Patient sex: M
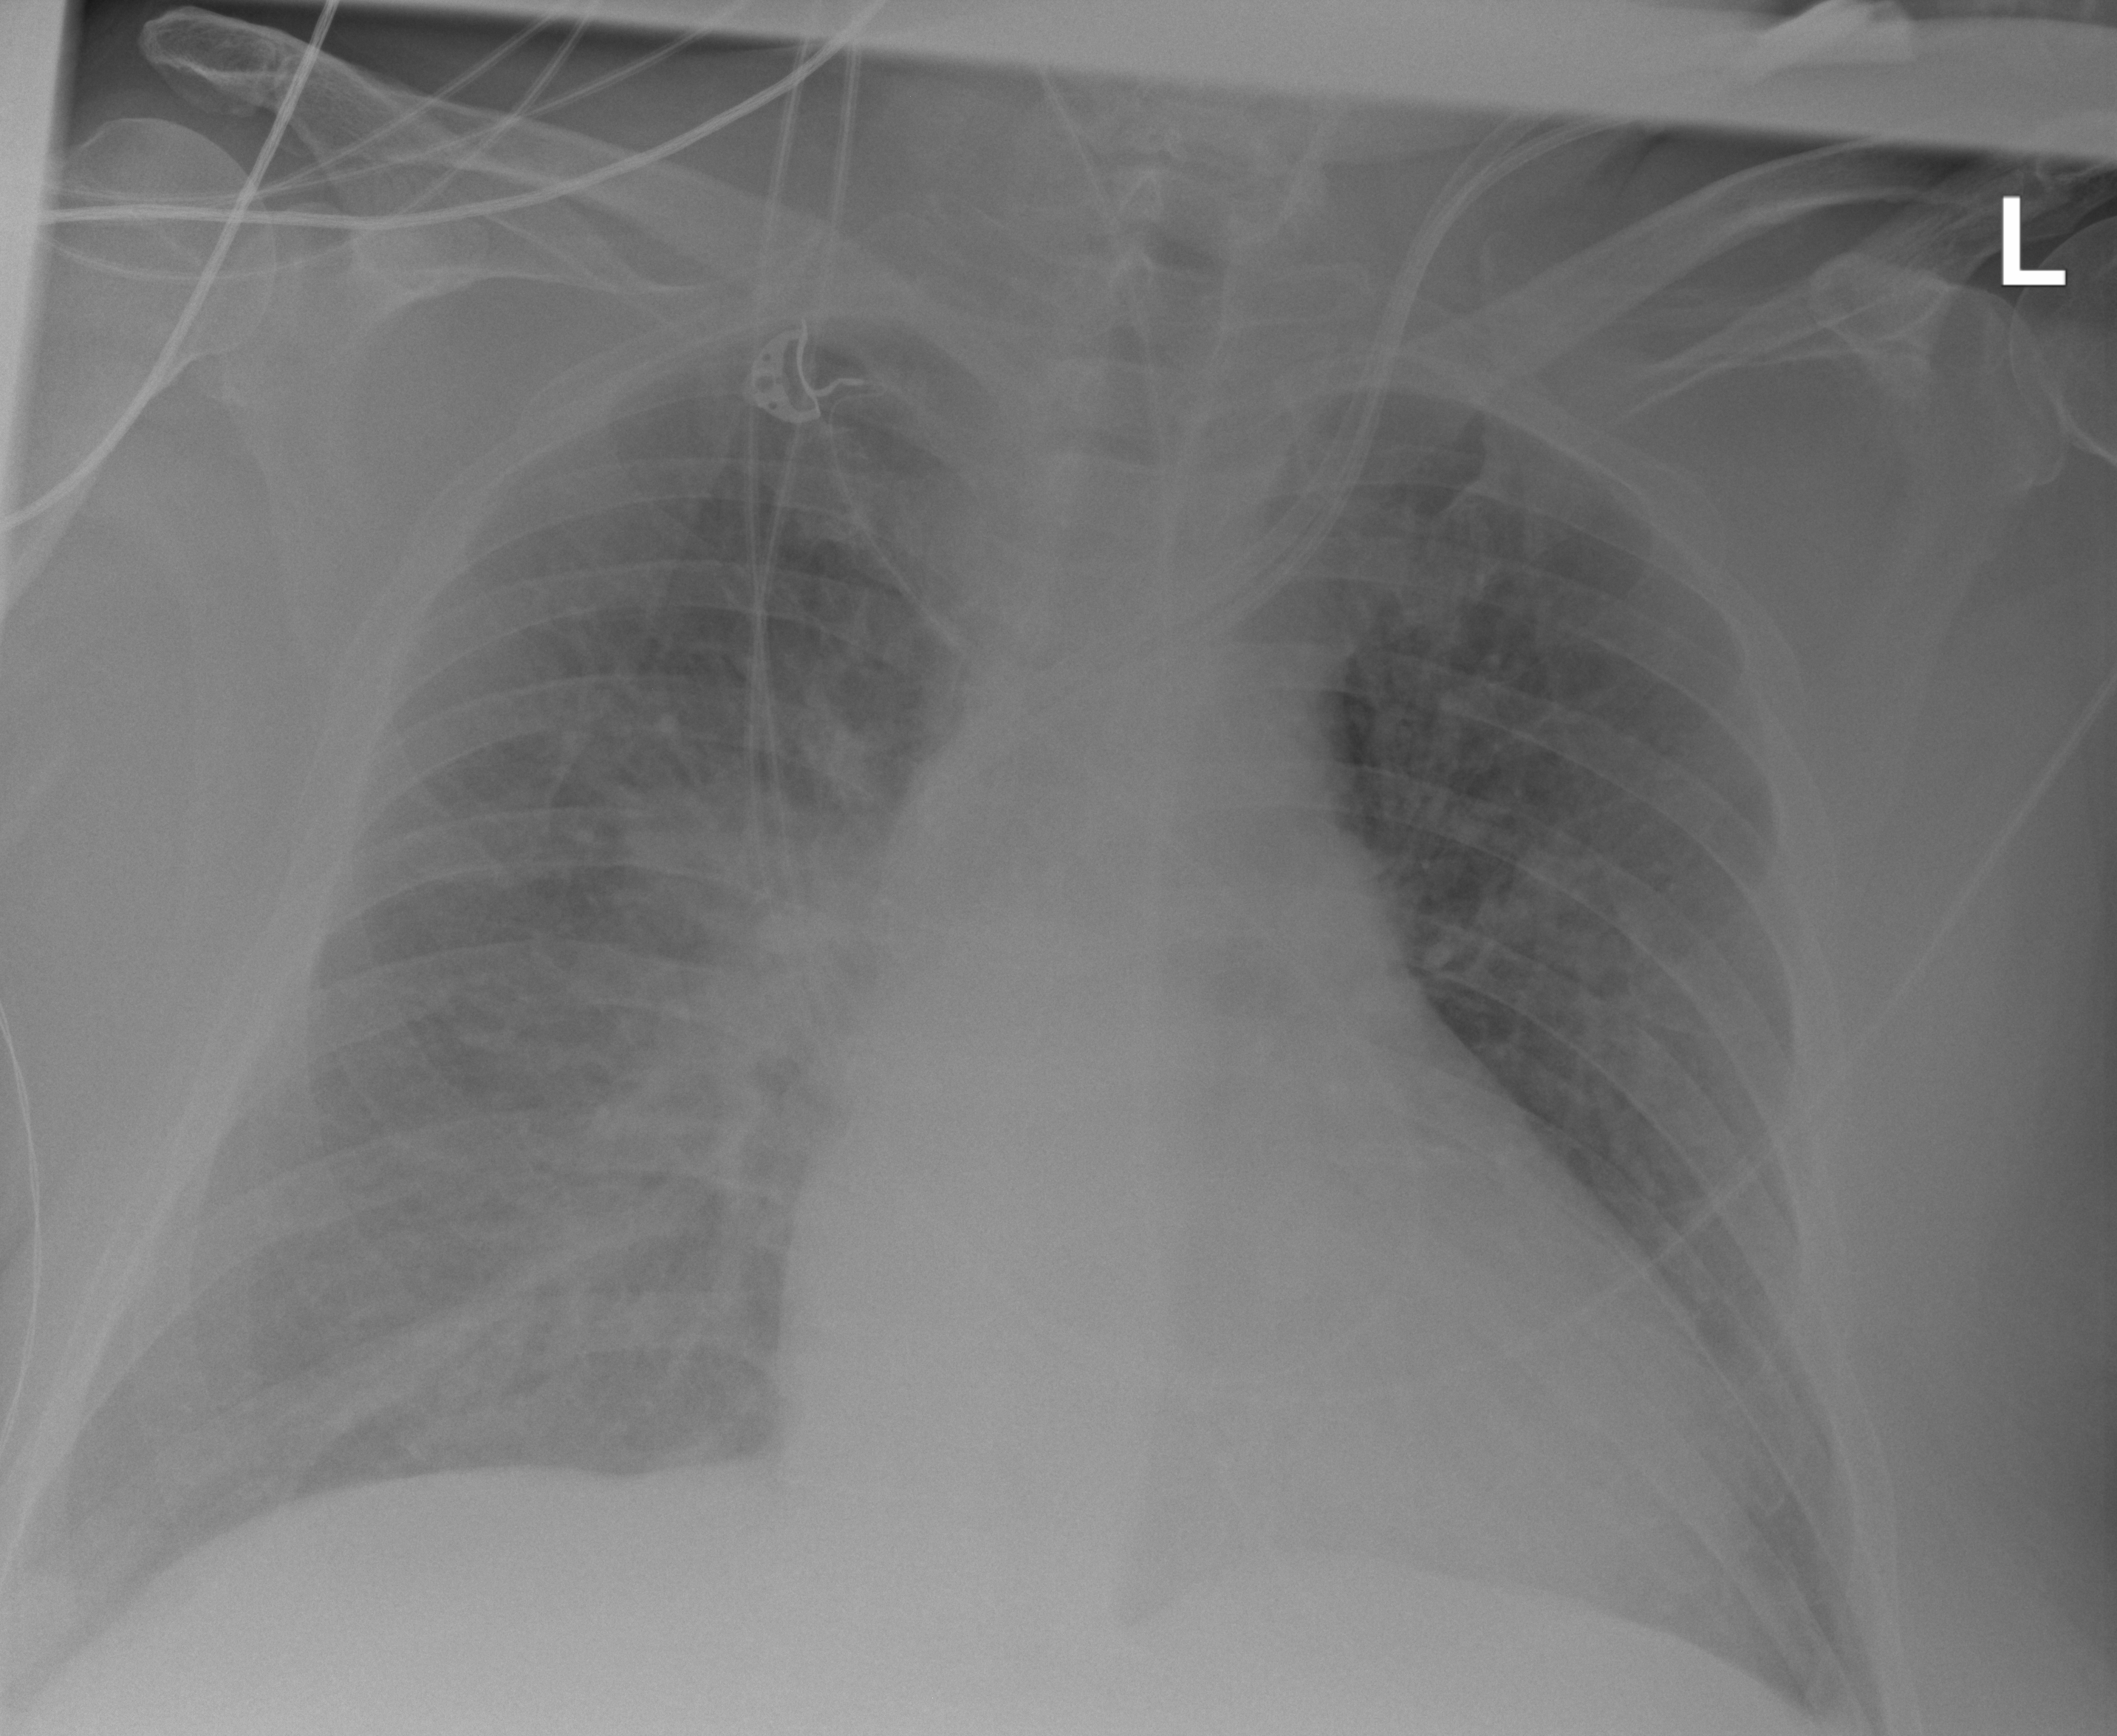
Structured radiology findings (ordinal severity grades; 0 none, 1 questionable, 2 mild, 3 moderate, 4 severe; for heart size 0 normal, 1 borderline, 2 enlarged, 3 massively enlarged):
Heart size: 2
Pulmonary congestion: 2
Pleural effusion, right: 0
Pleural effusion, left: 1
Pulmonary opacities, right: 2
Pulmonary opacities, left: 2
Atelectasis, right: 3
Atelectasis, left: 2